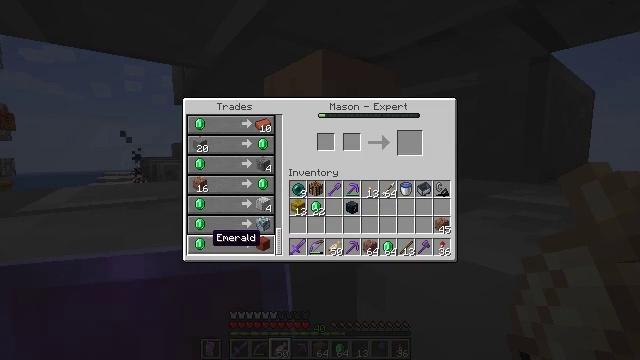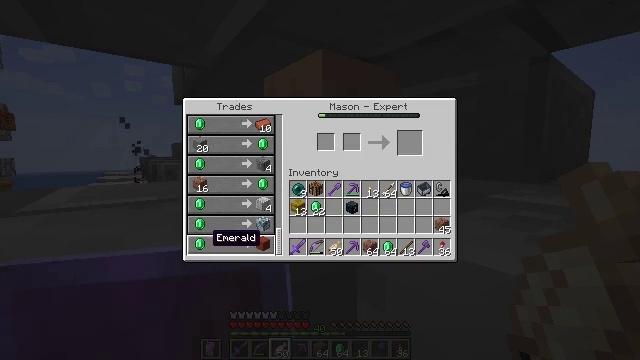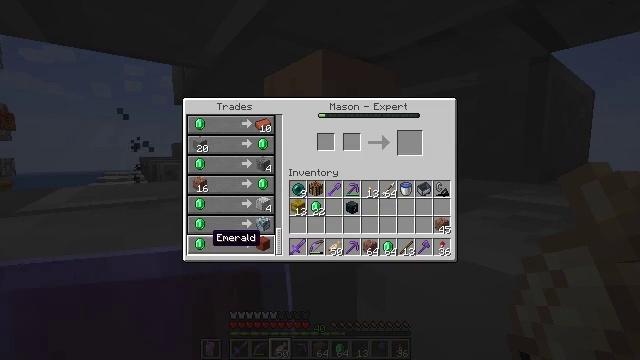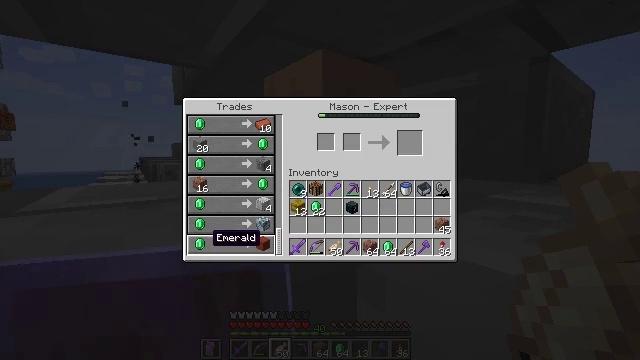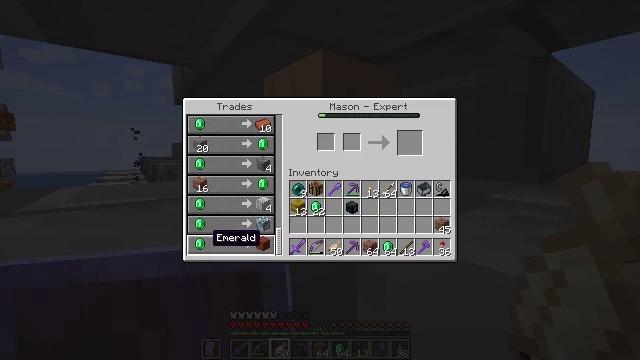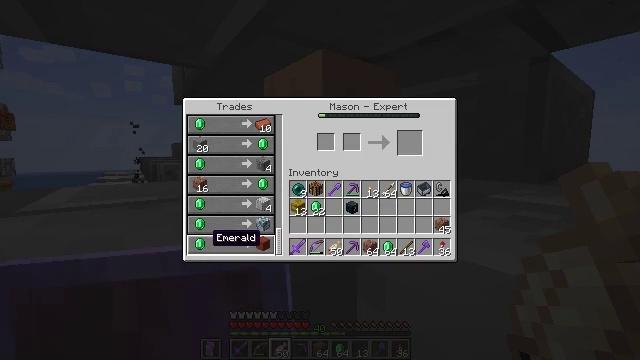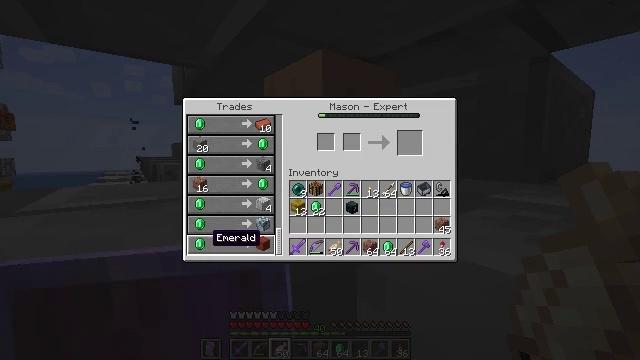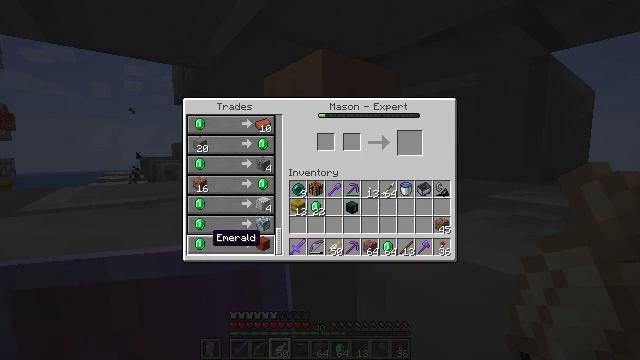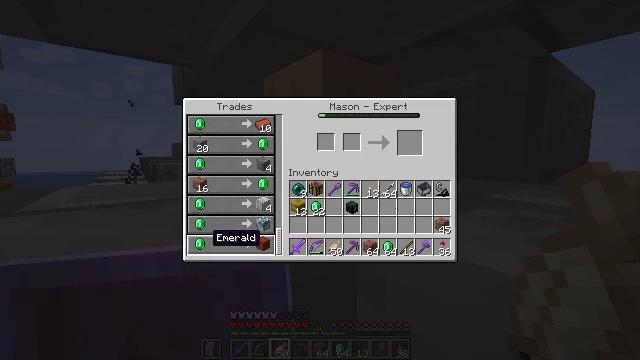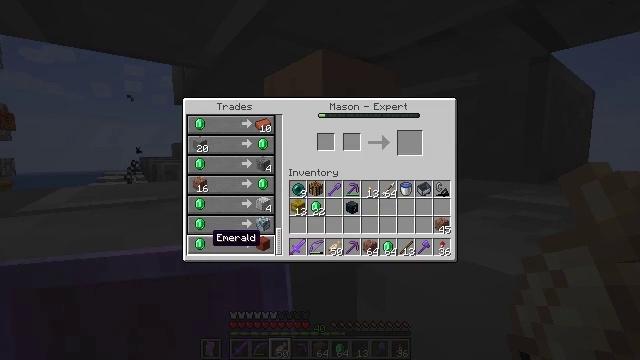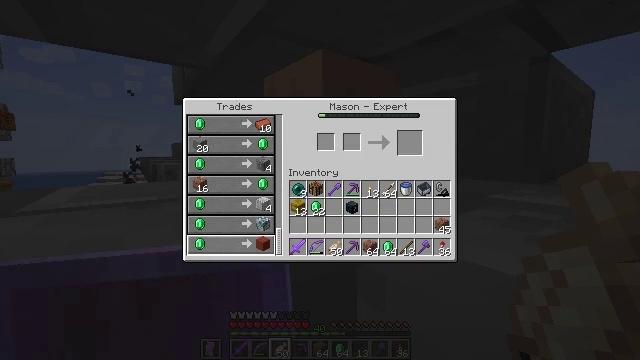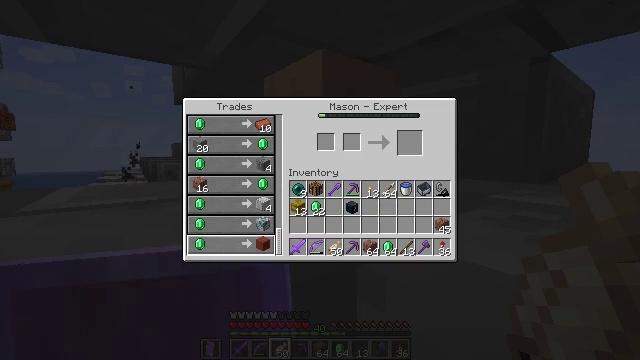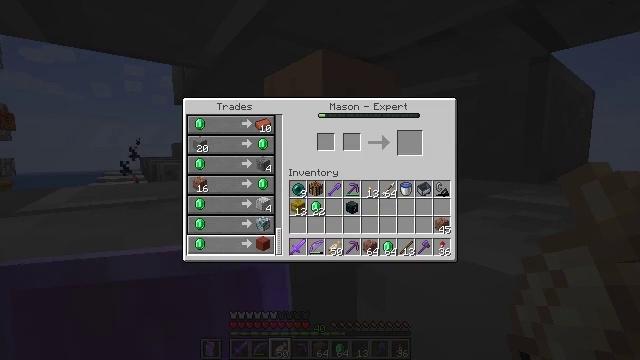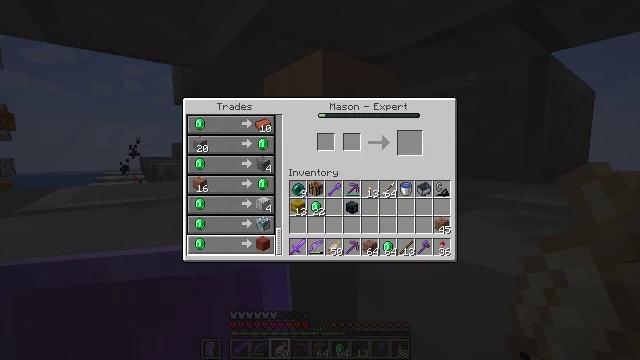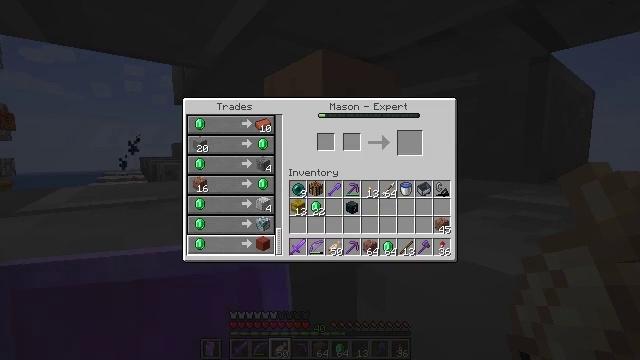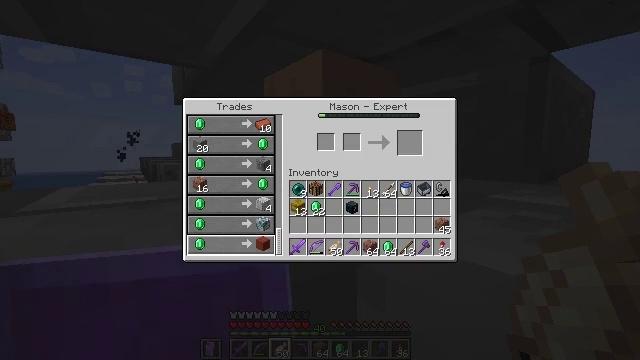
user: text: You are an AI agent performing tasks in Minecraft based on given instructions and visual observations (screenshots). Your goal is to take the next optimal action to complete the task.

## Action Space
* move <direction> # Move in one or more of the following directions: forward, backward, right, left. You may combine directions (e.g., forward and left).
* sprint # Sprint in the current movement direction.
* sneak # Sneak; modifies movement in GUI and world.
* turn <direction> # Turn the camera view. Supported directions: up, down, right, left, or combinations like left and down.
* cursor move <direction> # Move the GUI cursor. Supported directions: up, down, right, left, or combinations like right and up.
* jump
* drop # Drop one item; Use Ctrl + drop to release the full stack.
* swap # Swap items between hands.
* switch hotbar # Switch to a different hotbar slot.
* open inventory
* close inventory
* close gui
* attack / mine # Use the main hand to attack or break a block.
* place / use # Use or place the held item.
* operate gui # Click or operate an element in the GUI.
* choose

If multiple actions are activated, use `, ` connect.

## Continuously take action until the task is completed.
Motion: motion action
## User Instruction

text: craft item red terracotta
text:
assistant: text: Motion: no_op
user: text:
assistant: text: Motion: no_op
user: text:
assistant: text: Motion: no_op
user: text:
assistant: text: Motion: no_op
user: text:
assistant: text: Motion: no_op
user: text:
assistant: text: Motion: no_op
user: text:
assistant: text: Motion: no_op
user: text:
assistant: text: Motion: no_op
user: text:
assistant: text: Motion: no_op
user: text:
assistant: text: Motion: turn right
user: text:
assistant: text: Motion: turn right
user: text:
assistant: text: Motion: turn right
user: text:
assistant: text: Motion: turn right
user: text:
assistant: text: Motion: no_op
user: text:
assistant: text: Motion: no_op
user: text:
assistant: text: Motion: turn right
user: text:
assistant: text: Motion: no_op
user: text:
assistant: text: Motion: no_op
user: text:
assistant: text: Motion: no_op
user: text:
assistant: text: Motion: no_op
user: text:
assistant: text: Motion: no_op
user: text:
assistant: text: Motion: no_op
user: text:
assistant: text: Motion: no_op
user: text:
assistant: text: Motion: no_op
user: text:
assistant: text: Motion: no_op
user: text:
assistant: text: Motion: no_op
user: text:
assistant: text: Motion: no_op
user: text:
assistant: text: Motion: no_op
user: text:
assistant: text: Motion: no_op
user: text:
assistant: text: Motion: attack / mine